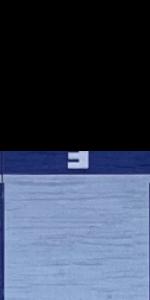
Label: Empty